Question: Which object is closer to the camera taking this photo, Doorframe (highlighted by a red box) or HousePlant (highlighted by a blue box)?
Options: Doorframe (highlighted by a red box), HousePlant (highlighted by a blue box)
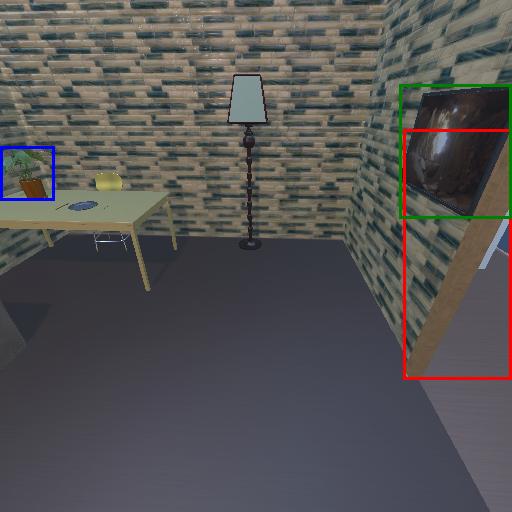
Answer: Doorframe (highlighted by a red box)